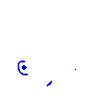
Particle: kaon